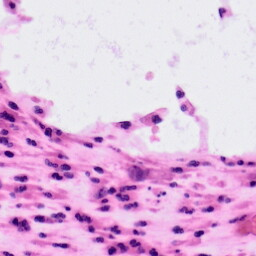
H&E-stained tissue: Colon